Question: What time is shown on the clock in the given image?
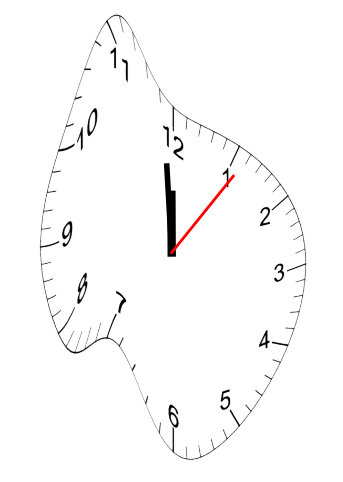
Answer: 11:59:06